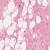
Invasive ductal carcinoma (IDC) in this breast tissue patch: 0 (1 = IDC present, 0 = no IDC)